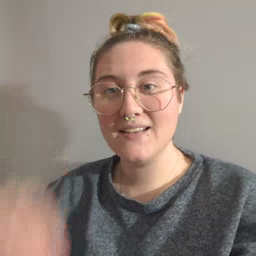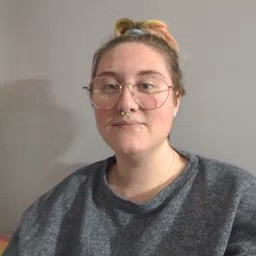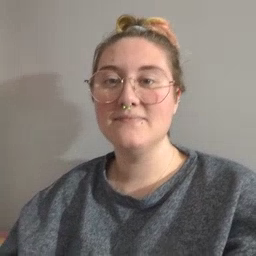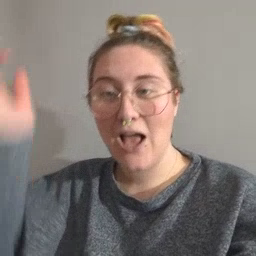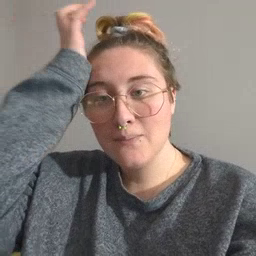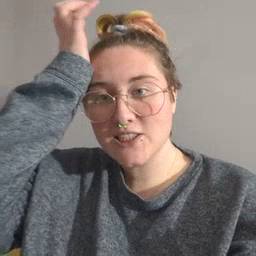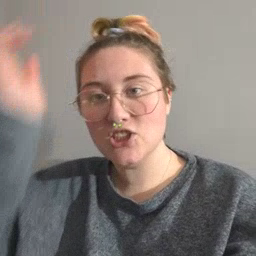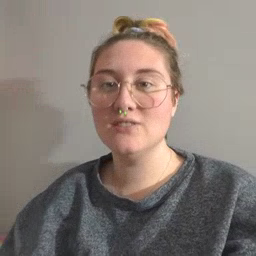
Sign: garbage